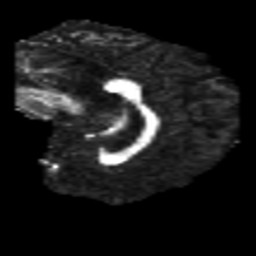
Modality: FA
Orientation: sagittal
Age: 33
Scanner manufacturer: philips
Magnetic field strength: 3 T
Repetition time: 8.595 s
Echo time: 0.1273 s